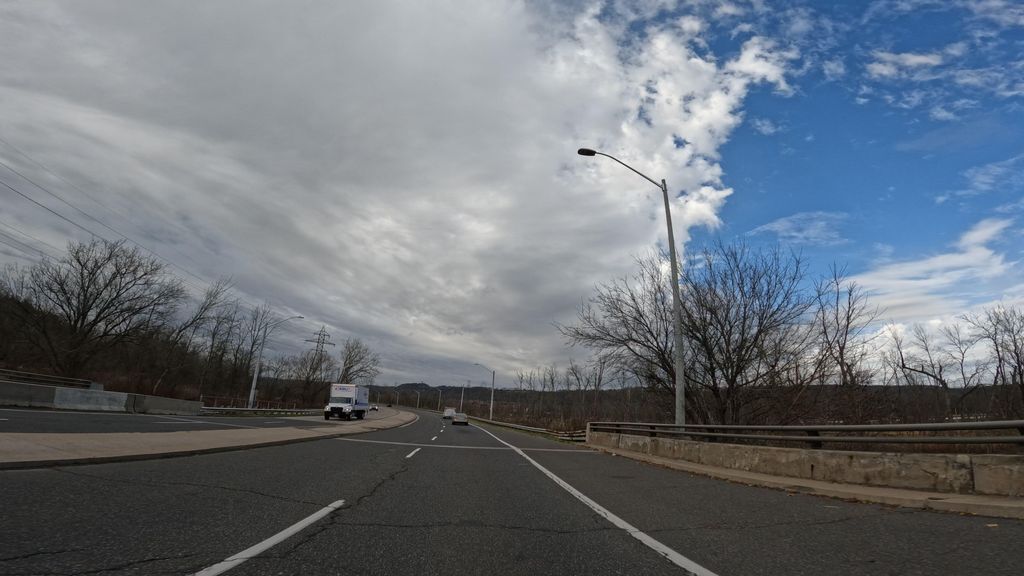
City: hamilton